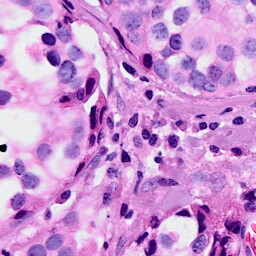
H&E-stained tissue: Breast